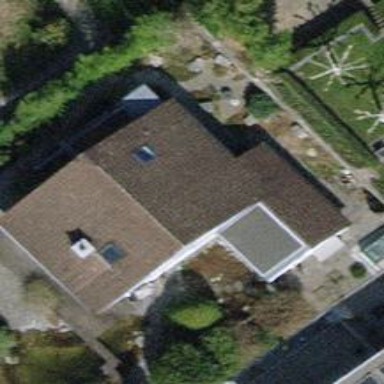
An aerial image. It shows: Small solar photovoltaic panel generator installed on roof.